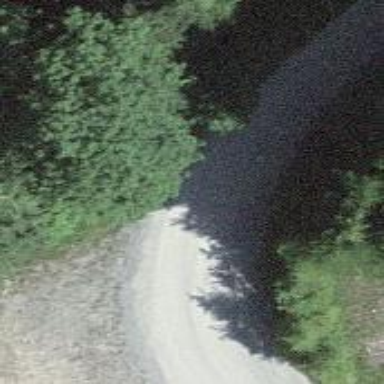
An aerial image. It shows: Track with fine gravel surface. The track type is grade 2.